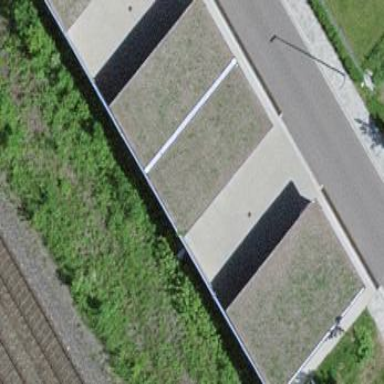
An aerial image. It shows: Carport building.